Interaction volume radius: 10 \u00c5
Interaction volume height: 15 \u00c5
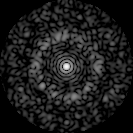
Disorder parameter: 0.8483